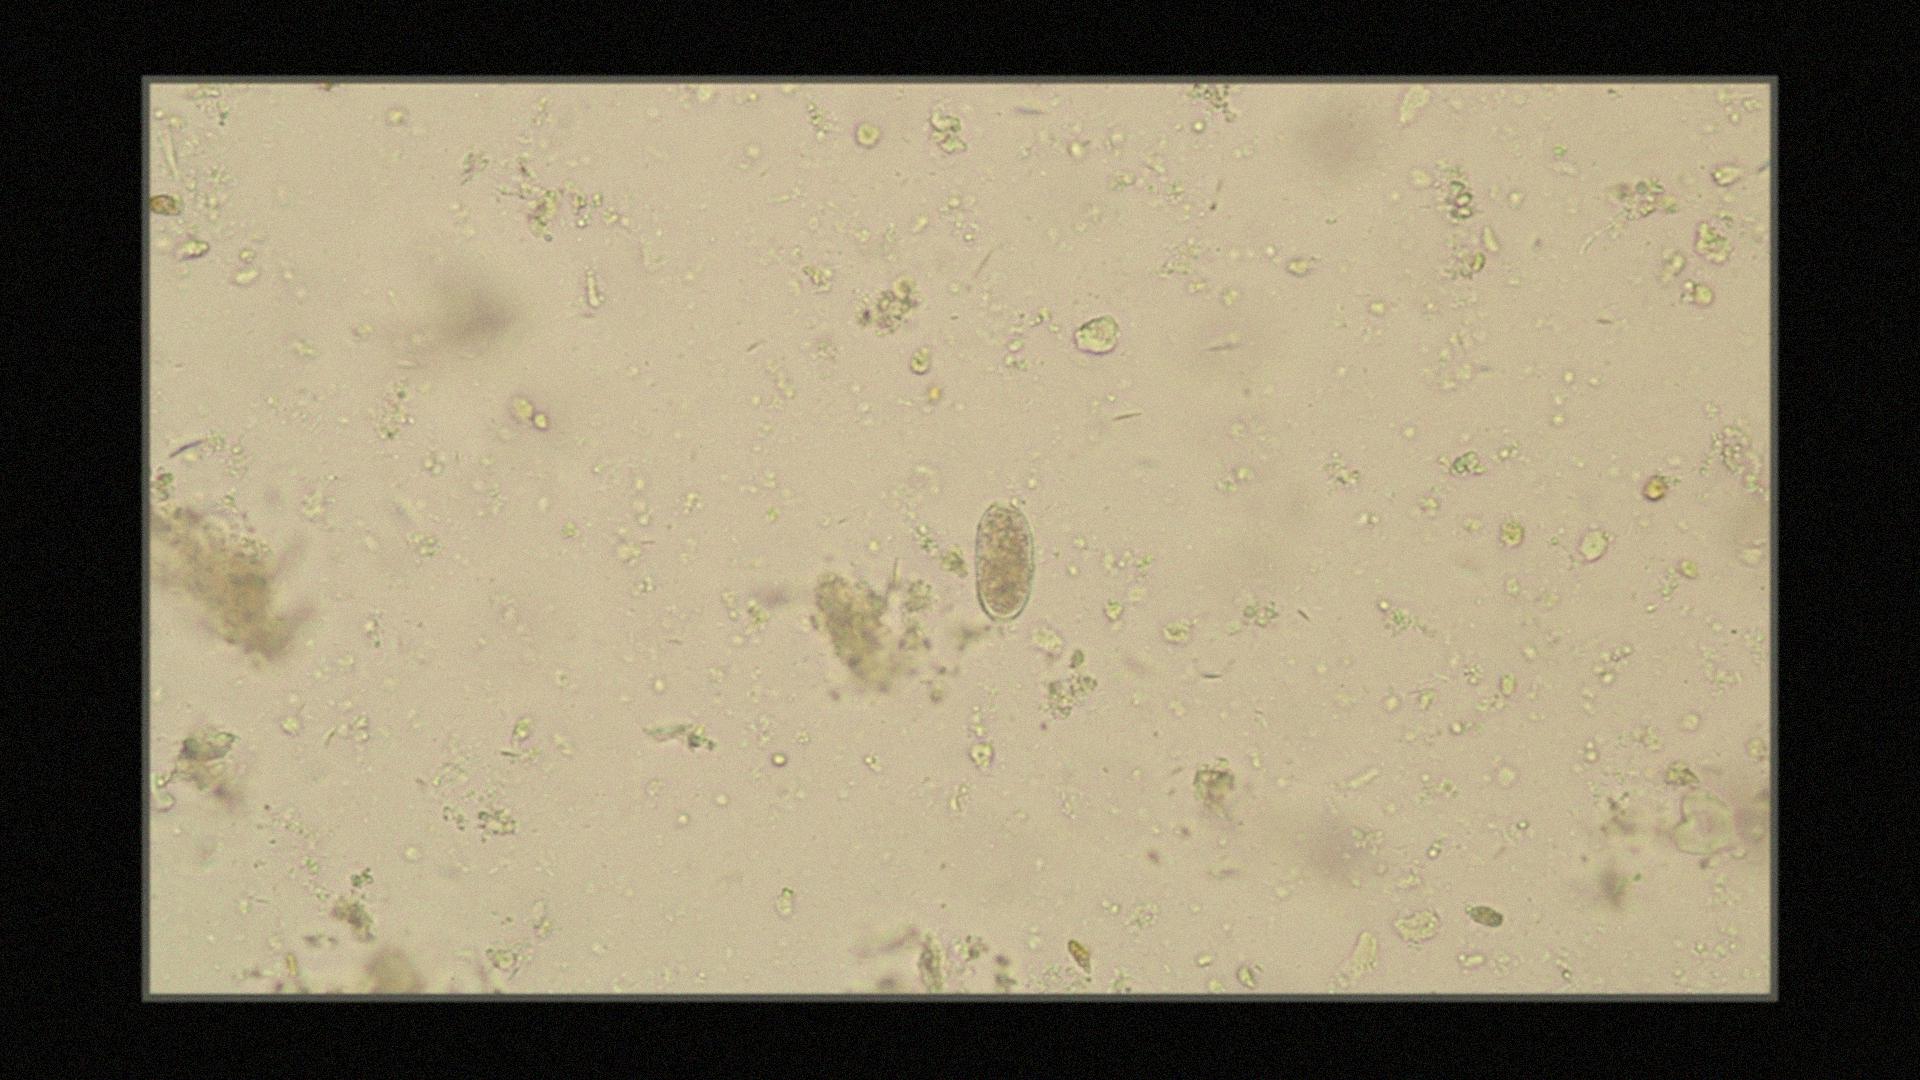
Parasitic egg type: Capillaria philippinensis